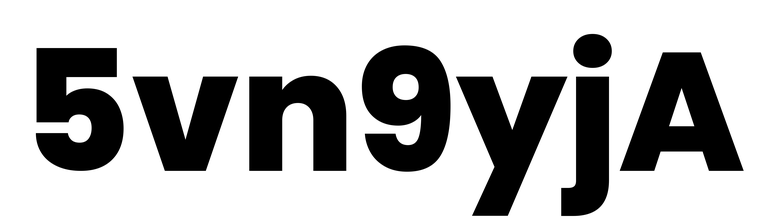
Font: Poppins-ExtraBold